Question: I am new to Matlab, I was trying to you scatter plot to plot 4 points in an axes.
for example
'''
x = [0;0;1;-1];
y = [1;-1;0;0];
scatter(x,y);
'''
what I wanted to do was to change the color of one coordinate in the above plot continuously in clock wise direction

Like the above pic.
If not is there another way I can do so?
Thanks in advance.
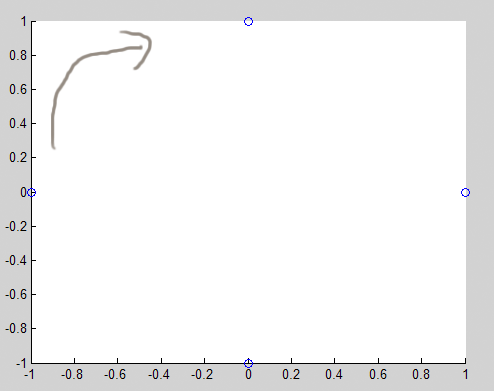
Answer: You need to plot each point separately, get a handle to each, and then change their ''color'' property sequentially in a loop:
'''
%// Data
x = [-1;0;1;0]; %// define in desired (counterclockwise) order
y = [0;1;0;-1];
color1 = 'g';
color2 = 'r';
%// Initial plot
N = numel(x);
h = NaN(1,N);
hold on
for n = 1:N
h(n) = plot(x(n), y(n), 'o', 'color', color1);
end
axis([-1.2 1.2 -1.2 1.2]) %// set as desired
%// Change color of one point at a time, and restore the rest
k = 0;
while true
k = k+1;
pause(.5)
n = mod(k-1,N)+1;
set(h(n), 'color', color2);
set(h([1:n-1 n+1:end]), 'color', color1);
end
'''